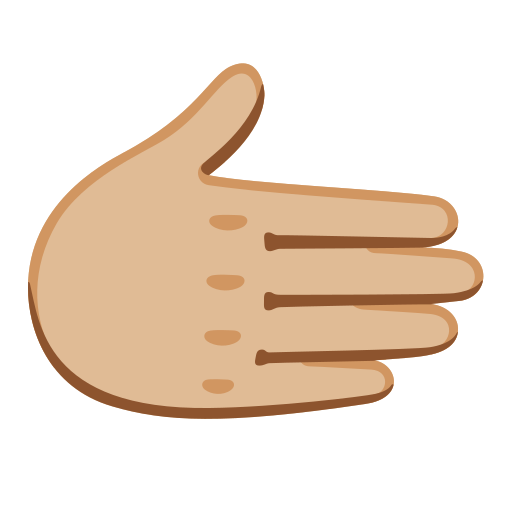
Emoji: 🫱🏼